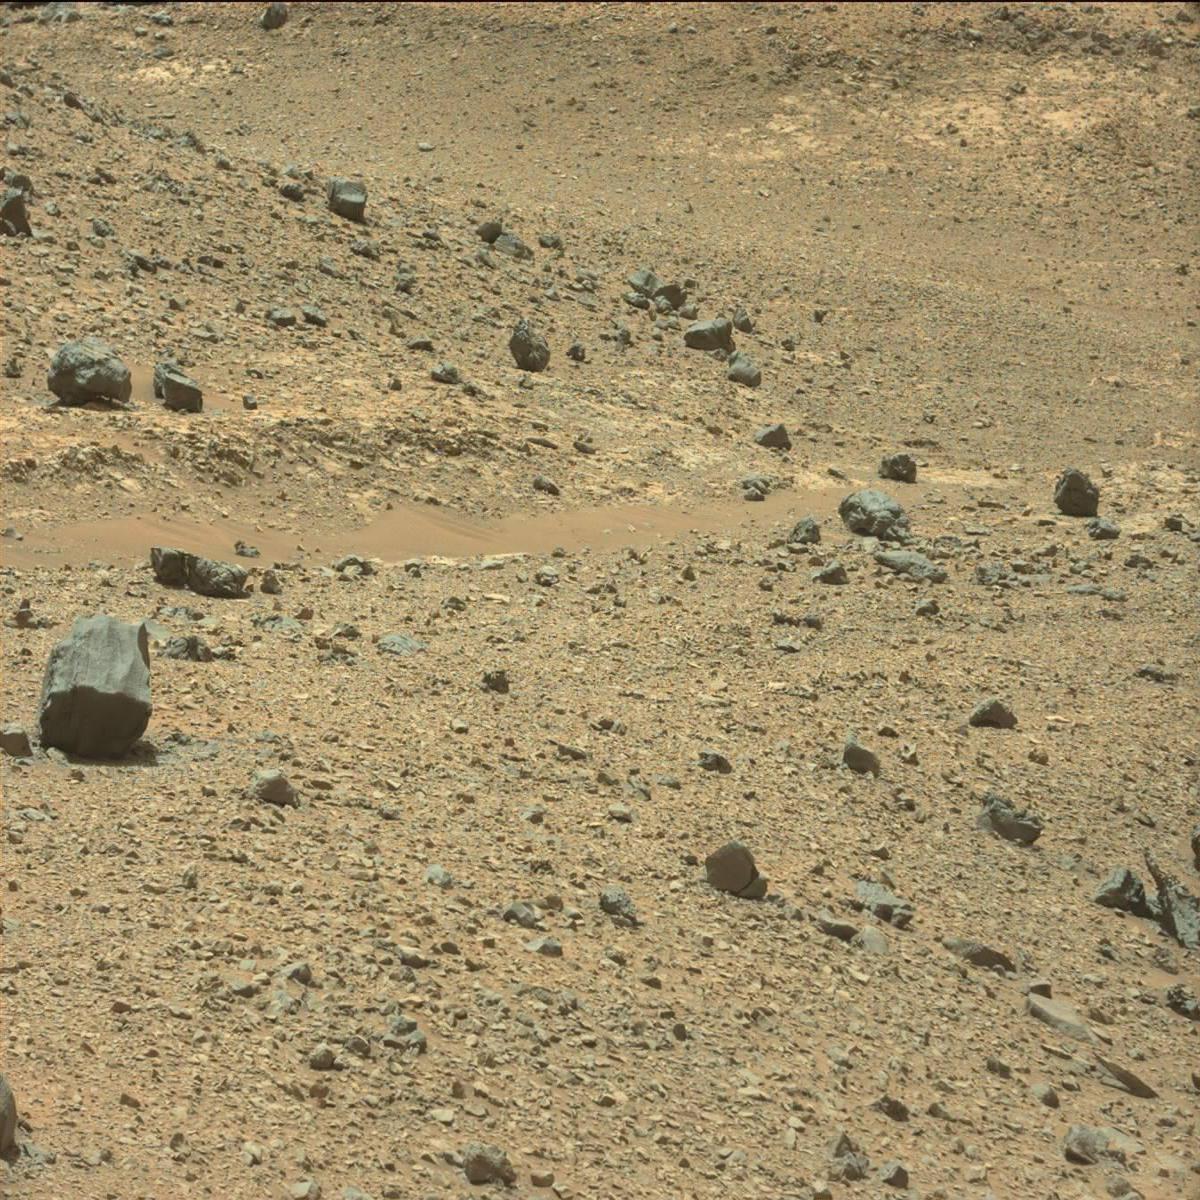
Terrain classes present: Bedrock, Rock, Sand / Soil